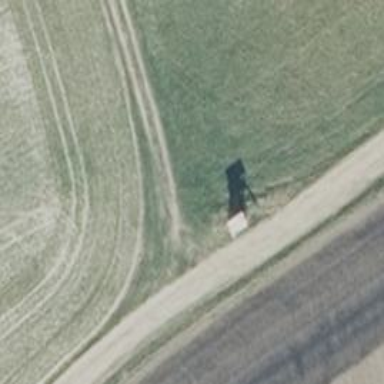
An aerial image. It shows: Shelter that is raised hide used as hunting stand.